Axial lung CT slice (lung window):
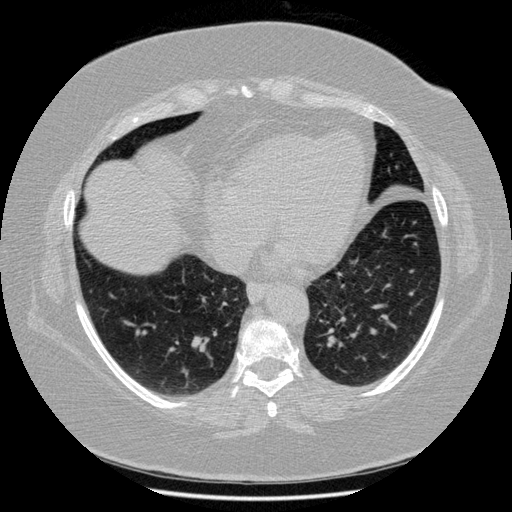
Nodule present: no